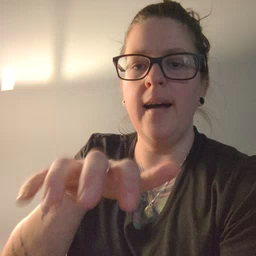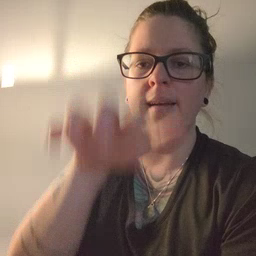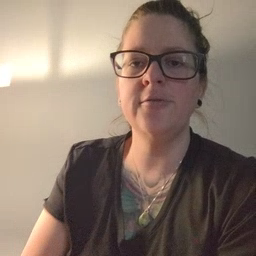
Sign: alligator